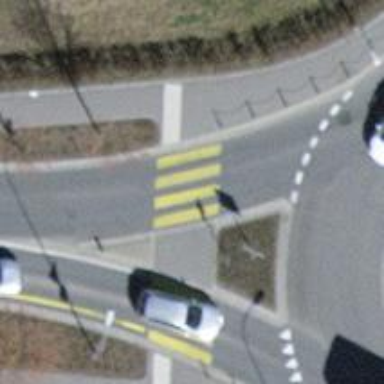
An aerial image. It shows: Primary road with asphalt surface and designated cycle lane.